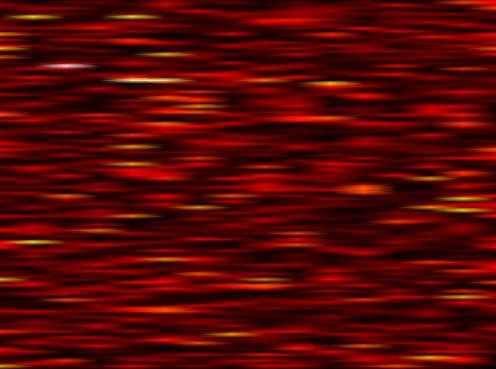
Label: UFMC